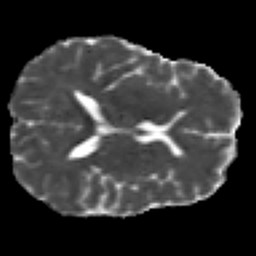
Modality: MD
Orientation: axial
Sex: male
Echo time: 0.114 s